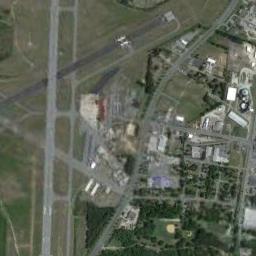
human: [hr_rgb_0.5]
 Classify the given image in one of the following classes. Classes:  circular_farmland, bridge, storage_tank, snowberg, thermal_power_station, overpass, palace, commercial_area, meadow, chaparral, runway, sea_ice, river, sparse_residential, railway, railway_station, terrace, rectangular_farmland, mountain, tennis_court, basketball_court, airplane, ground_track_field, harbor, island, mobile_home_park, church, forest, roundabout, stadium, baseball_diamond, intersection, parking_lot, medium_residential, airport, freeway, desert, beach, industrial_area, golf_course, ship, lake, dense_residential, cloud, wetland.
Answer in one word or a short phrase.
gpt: airport